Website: walmart
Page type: customer-info-address
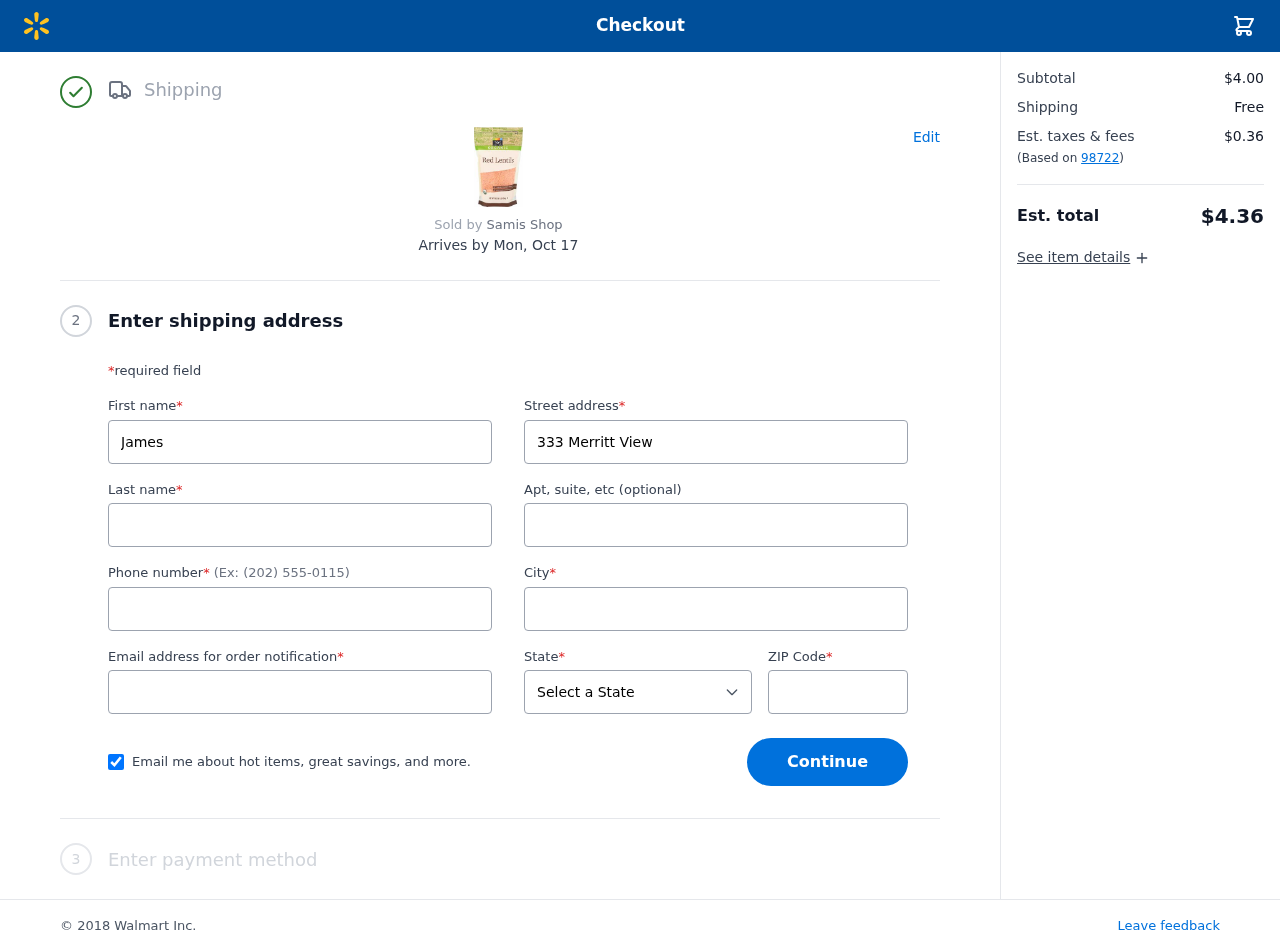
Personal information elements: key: PII_CITY
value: East Debra
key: PII_EMAIL
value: jamesfrancis@yahoo.com
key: PII_FIRSTNAME
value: James
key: PII_LASTNAME
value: Francis
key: PII_PHONE
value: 9264565696
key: PII_POSTCODE
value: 98722
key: PII_STATE
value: VI
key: PII_STREET
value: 333 Merritt View Suite 176
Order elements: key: ORDER_DELIVERY_DATE
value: Mon, Oct 17
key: ORDER_SUBTOTAL
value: $4.00
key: ORDER_SHIPPING_COST
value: Free
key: ORDER_TAX
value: $0.36
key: ORDER_TOTAL
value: $4.36